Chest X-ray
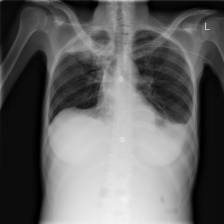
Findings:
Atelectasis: negative
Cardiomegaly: negative
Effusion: positive
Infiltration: negative
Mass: negative
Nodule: negative
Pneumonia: negative
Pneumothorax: negative
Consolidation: negative
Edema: negative
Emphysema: negative
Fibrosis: positive
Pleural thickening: negative
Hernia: negative